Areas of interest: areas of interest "Qiaolian Building (Ansheng Road)"
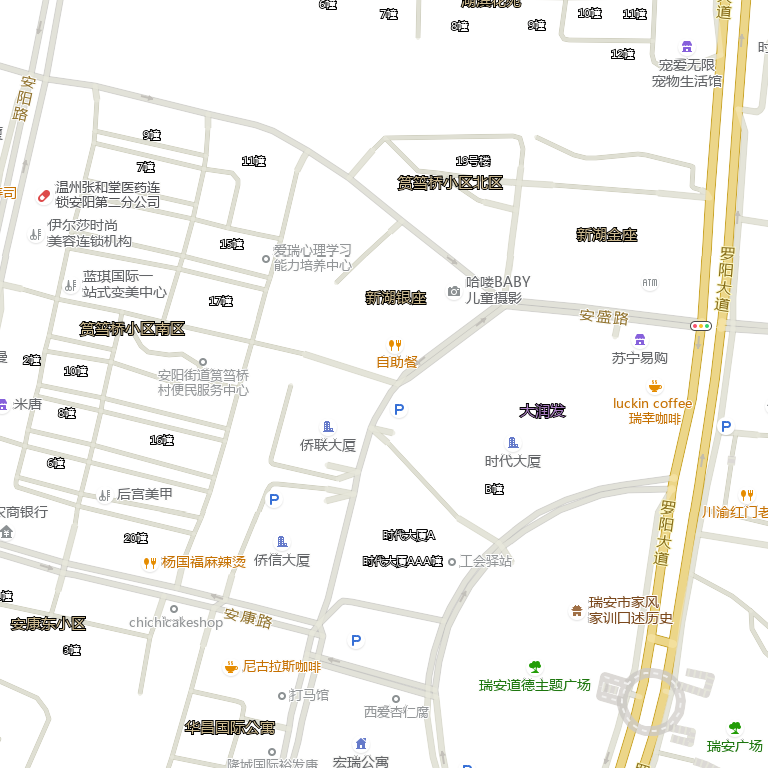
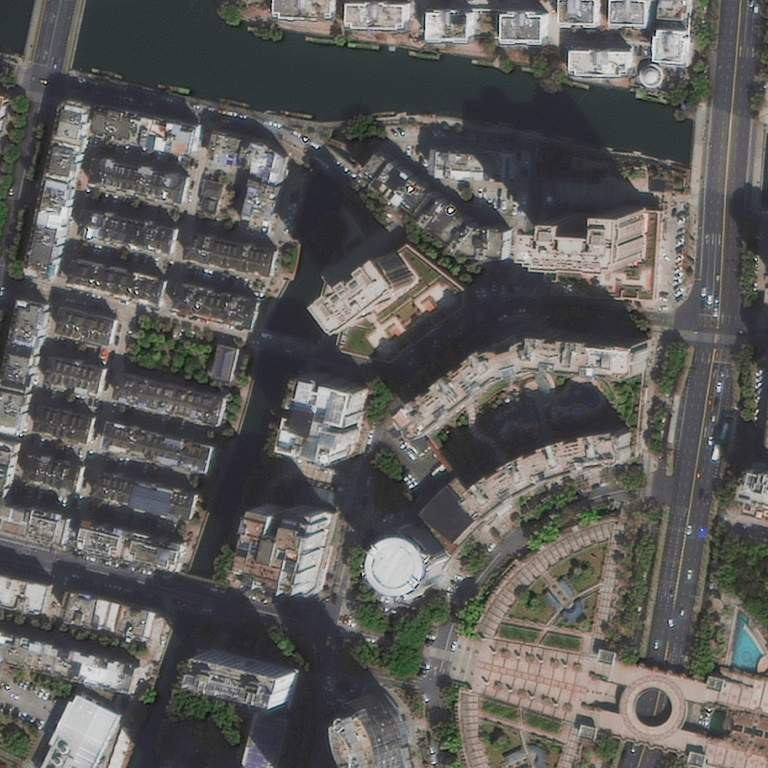